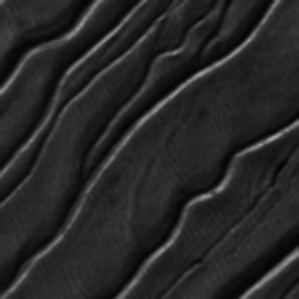
Label: frost